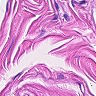
Metastatic tissue present: no